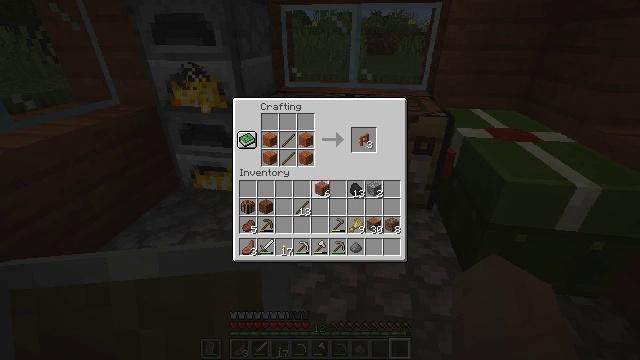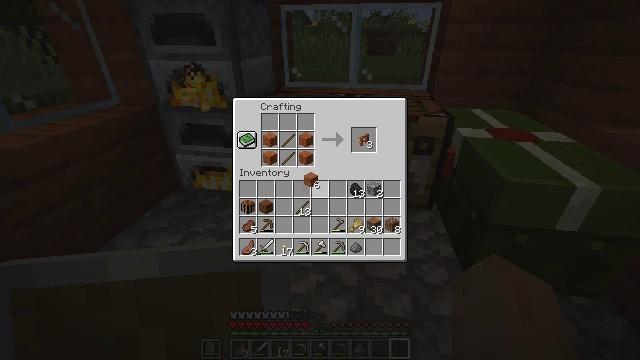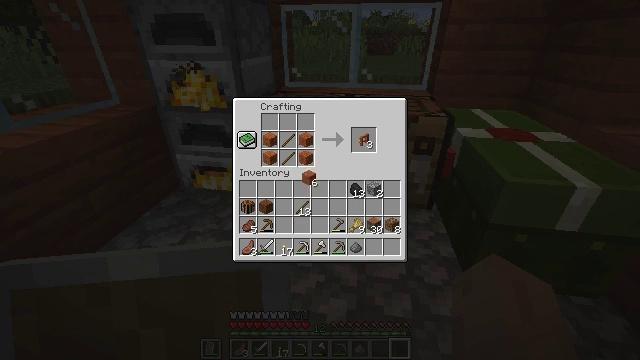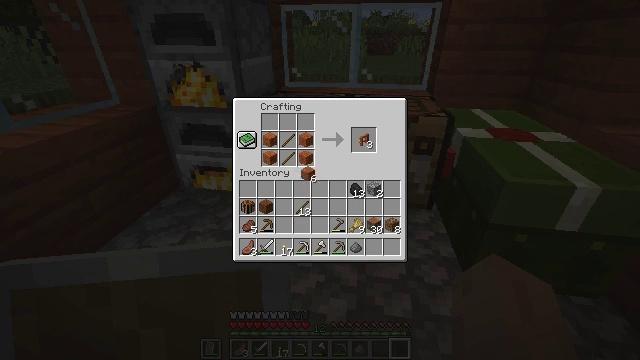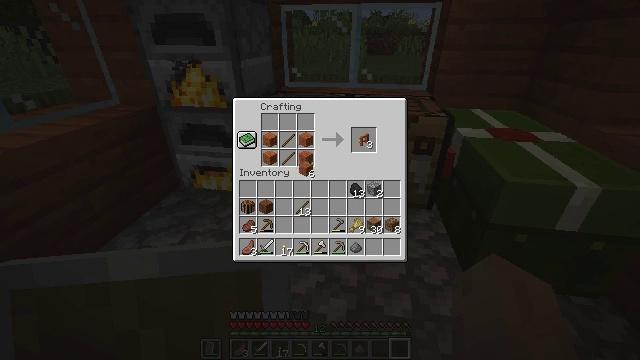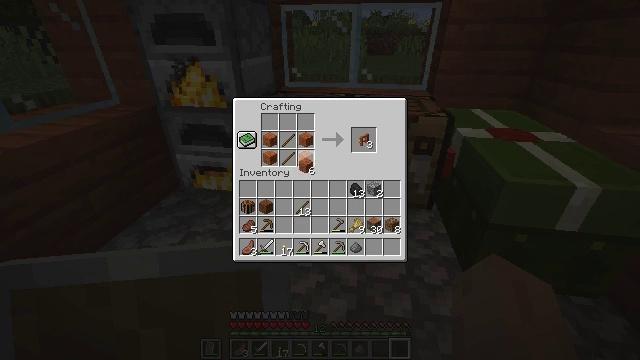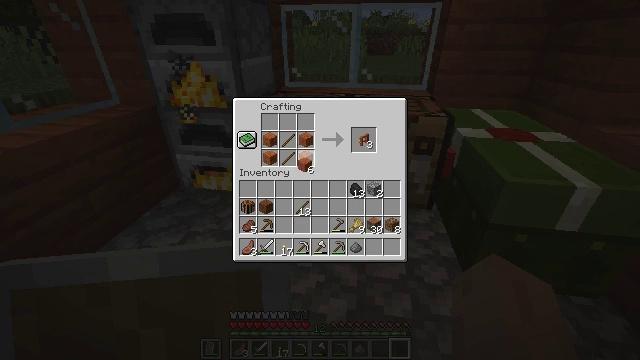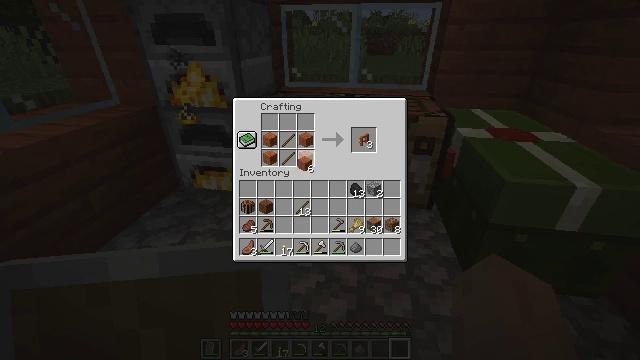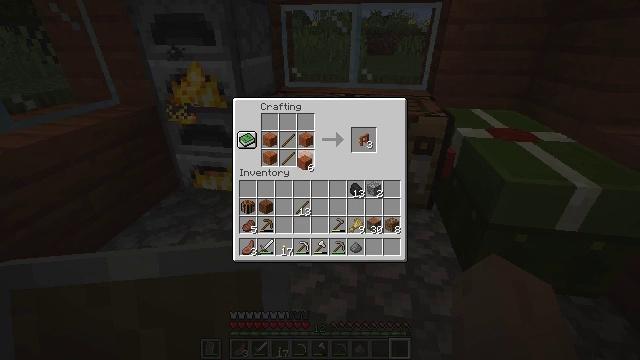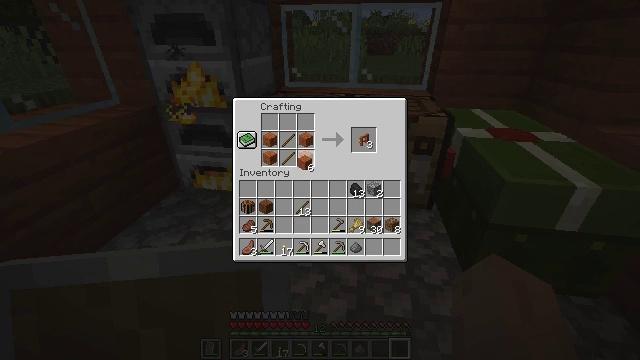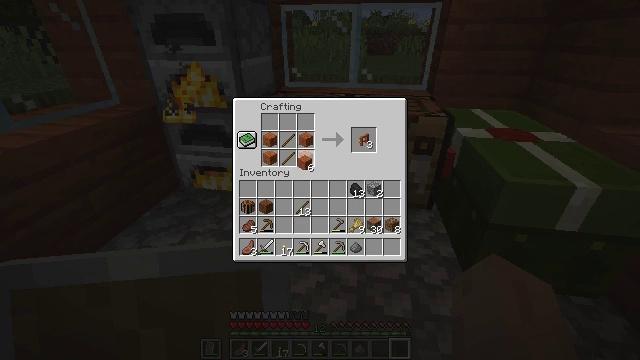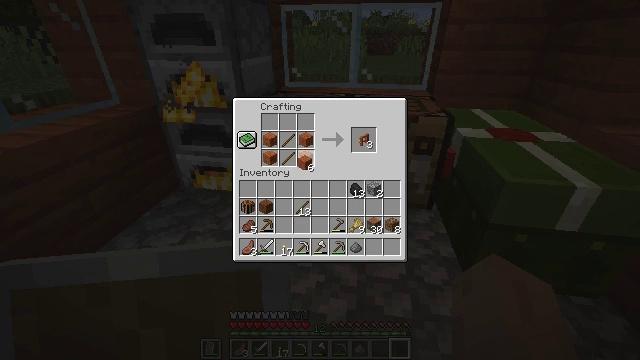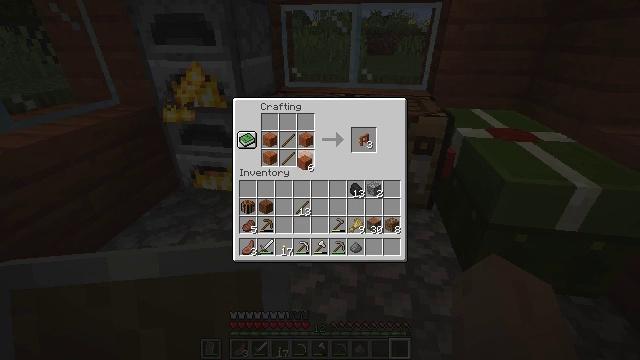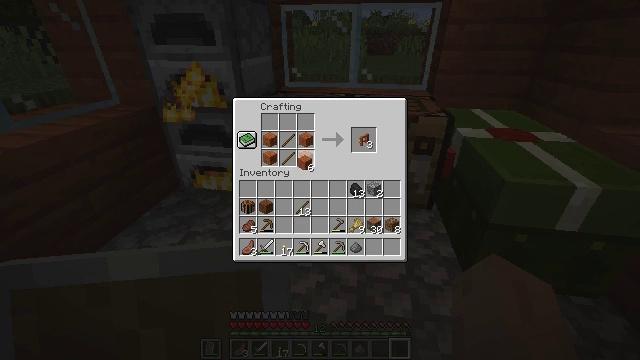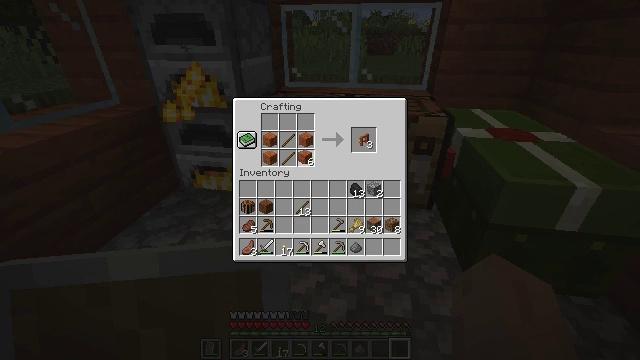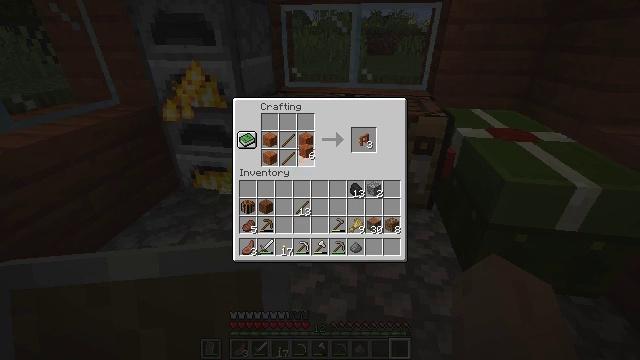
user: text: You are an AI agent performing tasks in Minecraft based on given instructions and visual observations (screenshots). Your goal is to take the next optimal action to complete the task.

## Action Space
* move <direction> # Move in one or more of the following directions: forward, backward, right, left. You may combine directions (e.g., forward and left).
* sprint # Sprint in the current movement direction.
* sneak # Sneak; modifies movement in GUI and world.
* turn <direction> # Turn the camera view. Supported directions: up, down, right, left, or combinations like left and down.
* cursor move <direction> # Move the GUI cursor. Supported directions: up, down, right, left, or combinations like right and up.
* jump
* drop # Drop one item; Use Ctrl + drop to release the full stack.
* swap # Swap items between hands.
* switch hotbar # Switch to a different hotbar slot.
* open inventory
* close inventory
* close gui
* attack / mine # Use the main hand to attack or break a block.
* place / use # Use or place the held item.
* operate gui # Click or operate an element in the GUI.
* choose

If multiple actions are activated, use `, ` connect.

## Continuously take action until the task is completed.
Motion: motion action
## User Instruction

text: Get an acacia fence by crafting with acacia planks and sticks.
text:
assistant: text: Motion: cursor move left and up
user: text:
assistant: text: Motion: no_op
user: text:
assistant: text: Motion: no_op
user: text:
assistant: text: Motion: no_op
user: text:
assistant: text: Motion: no_op
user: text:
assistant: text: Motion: no_op
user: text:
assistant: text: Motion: no_op
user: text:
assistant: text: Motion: no_op
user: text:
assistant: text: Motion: no_op
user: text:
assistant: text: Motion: no_op
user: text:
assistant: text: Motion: choose
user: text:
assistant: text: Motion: choose
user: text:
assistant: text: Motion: choose
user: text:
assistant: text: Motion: choose
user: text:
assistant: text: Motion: choose
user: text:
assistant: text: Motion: choose
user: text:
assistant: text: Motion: choose
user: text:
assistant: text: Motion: choose
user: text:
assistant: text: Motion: no_op
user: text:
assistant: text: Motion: no_op
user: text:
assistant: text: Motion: no_op
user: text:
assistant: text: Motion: no_op
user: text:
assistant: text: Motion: cursor move left
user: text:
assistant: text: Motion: cursor move left
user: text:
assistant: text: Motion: no_op
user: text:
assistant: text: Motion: no_op
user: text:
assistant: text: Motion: no_op
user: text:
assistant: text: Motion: no_op
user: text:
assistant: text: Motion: no_op
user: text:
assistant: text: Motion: no_op